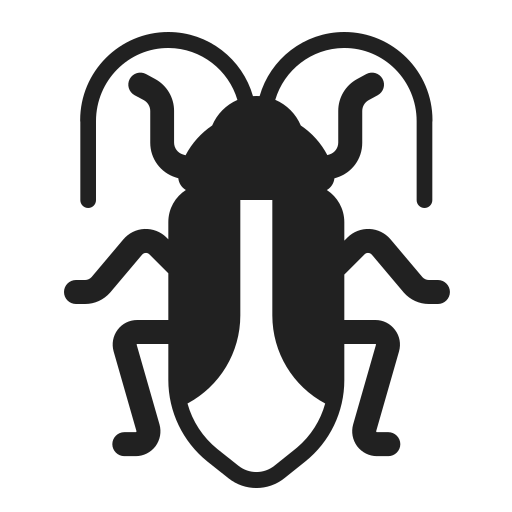
cockroach high contrast